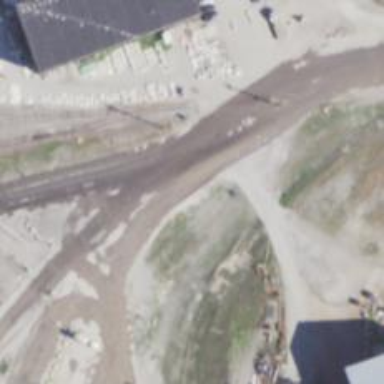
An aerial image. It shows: Abandoned railway spur.